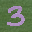
Label: 3